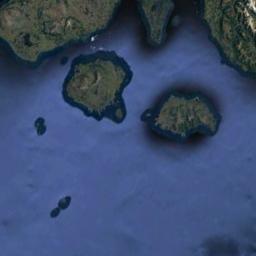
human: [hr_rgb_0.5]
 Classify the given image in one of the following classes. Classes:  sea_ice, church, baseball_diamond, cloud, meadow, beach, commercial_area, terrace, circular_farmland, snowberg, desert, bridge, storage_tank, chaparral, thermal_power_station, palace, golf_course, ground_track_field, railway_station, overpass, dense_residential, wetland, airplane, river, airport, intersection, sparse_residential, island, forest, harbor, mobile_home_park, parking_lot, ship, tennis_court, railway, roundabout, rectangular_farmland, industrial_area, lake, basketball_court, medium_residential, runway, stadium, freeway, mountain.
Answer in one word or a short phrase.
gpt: island